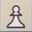
Piece: wP